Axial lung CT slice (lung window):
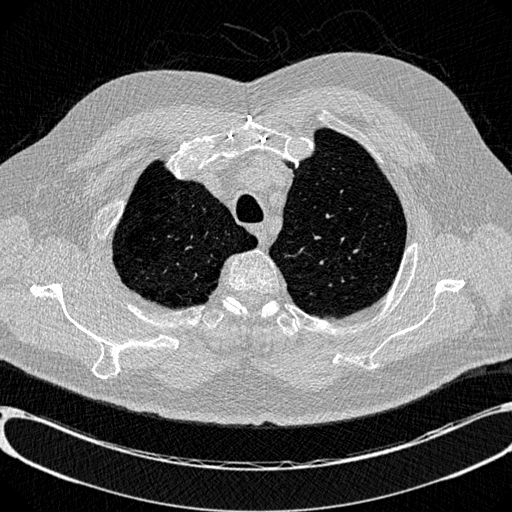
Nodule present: no